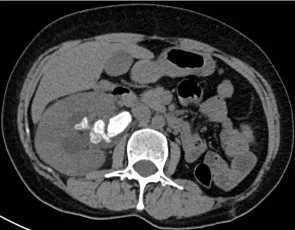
The CT images throughout the period:. The abdominal CT at admission showing increased right kidney, and ,staghorn stones among which the larger stone was about 3.0 x 1.8 cm.
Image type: radiology (ct)